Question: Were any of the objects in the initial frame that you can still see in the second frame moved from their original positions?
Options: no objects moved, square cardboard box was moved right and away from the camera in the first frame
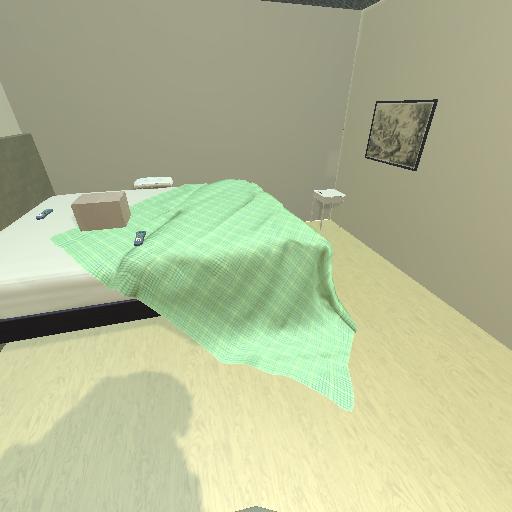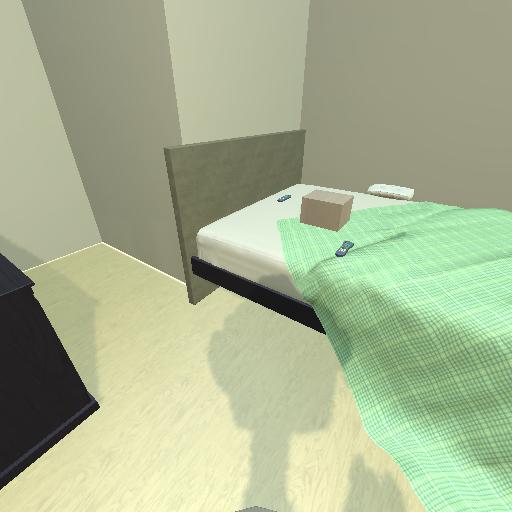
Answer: no objects moved